Question: I have a cubic grid as shown in the picture below.
I would like to list the vertices of each sub-cube, so I would end up with a nested list of sub-cubes with their corresponding list of vertices.
My initial attempt was to use a generator,
'''
import numpy as np
import matplotlib.pyplot as plt
from mpl_toolkits.mplot3d import Axes3D
fig = plt.figure()
ax = fig.add_subplot(111, projection='3d')
dims = [9,9,9]
spacer = 3
subBoxCoords = np.array([(x, y, z) for x in range(0, dims[0], spacer) for y in range(0, dims[1], spacer) for z in range(0, dims[2], spacer)])
ax.scatter(subBoxCoords[:,0], subBoxCoords[:,1], subBoxCoords[:,2], c='k', marker='o')
ax.set_xlabel('X Label')
ax.set_ylabel('Y Label')
ax.set_zlabel('Z Label')
'''
This does give me the desired shape but coordinates are ordered in a manner that vertices extraction of the sub-boxes is not straight forward. Also I would like to generalize this to boxes of arbitrary dimension so hard coding in intervals is not a solution.
So, then I thought I would use 'meshgrid',
'''
nx,ny, nz = (3,3,3)
x = np.linspace(0, 10, nx)
y = np.linspace(0, 10, ny)
z = np.linspace(0, 10, nz)
xv, yv, zv = np.meshgrid(x, y, z, indexing='xy')
ax.scatter(xv, yv, zv, c='g', marker='^')
'''
This appears to be a very powerful way to achieve what I want but I am getting confused. Is there a direct way access vertices in the 'meshgrid' in the manner 'vertex(x,y,z)'? Or even a straight forward way to extract sub-cubes?
It seems to me that the solution is tantalizingly close but I just cant grasp it!

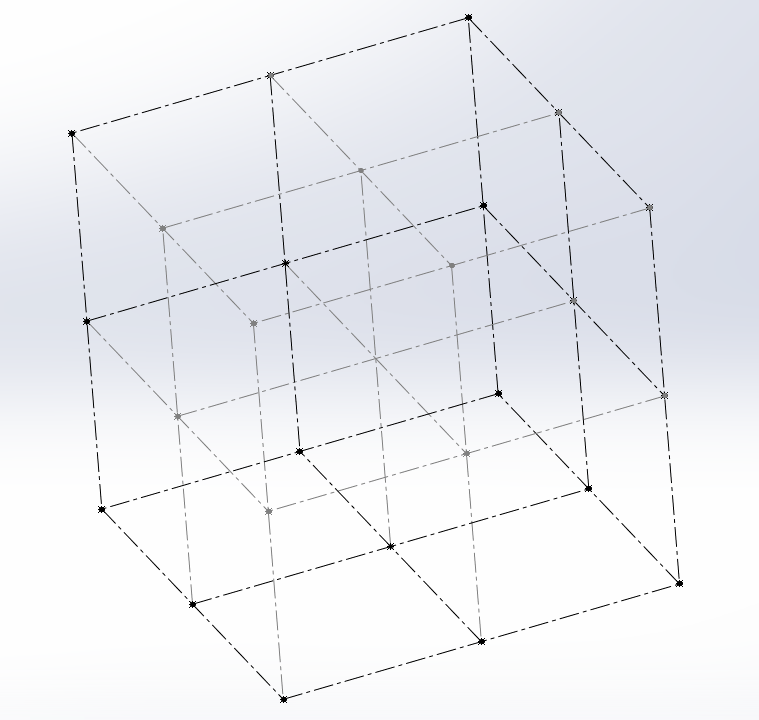
Answer: 'meshgrid' is probably what you need, but the shape of the array returned by 'meshgrid' is where it gets confusing. Meshgrid returns three coordinate arrays, all the same shape. The shape of each of 'xv, yv, zv' is '(len(x), len(y), len(z))'. So, to extract the coordinate at the corner '(0, 2, 1)', you would write 'xv[0, 2, 1], yv[0, 2, 1], zv[0, 2, 1]'
To extract all of the subcubes' corners' coordinates, it helps to observe that, because of the way the arrays returned by 'meshgrid' are ordered sequentially, 'xv[:-1, :-1, :-1]' returns only the x-coordinates of the near-left-bottom corners of each subcube. Likewise, 'xv[1:, 1:, 1:]' returns the far-right-top corners of each subcube. The other six corners are given by the other six combinations of the slices ':-1' and '1:' ('xv[:-1, 1:, :-1]' gives the far-left-top corner, for example).
So, iterate through all eight combinations of ':-1' and '1:' to get eight parallel arrays of three parallel arrays of x, y, z coordinates for the eight corners of all 'len(x)-1 * len(y-1) * len(z-1)' subcubes. (If you need your subcube corner coordinate arrays to be in a particular shape or axis order, or if you want to use a single index to specify the subcube rather than three, use 'rollaxis', 'swapaxis' and 'shape' as needed.)
'''
import numpy as np
import matplotlib.pyplot as plt
from mpl_toolkits.mplot3d import Axes3D
import itertools
nx, ny, nz = (3,3,3)
x = np.linspace(0, 10, nx)
y = np.linspace(0, 10, ny)
z = np.linspace(0, 10, nz)
xv, yv, zv = np.meshgrid(x, y, z, indexing='xy')
slices = slice(None, -1), slice(1, None)
cornerSlices = list(itertools.product(slices, slices, slices))
corners = np.array([(xv[s], yv[s], zv[s]) for s in cornerSlices])
# The shape of 'corners' is '(len(cornerSlices), 3, len(x-1), len(y-1), len(z-1)'
# The axes of 'corners' represent, in the same order: the corner index; the cartesian
# coordinate axis (the index into [x, y, z]); the x, y, and z indexes of the subcube.
# Plot the first subcube (subcube 0, 0, 0)
fig = plt.figure()
ax = fig.add_subplot(111, projection='3d')
subcube = corners[:, :, 0, 0, 0]
subcubeX = subcube [:, 0]
subcubeY = subcube [:, 1]
subcubeZ = subcube [:, 2]
ax.scatter(subcubeX , subcubeY , subcubeZ , c='g', marker='^')
'''

There's invariably a way to get the indexes into 'xv, yv, zv' instead of getting the values, since the values are duplicated quite a few times in the 'corners' array. It would involve slicing arrays of indexes into 'xv, yv, zv' instead of slicing the arrays themselves. My head is already spinning after getting this far into the ndarray voodoo, so I'll leave that as an exercise.